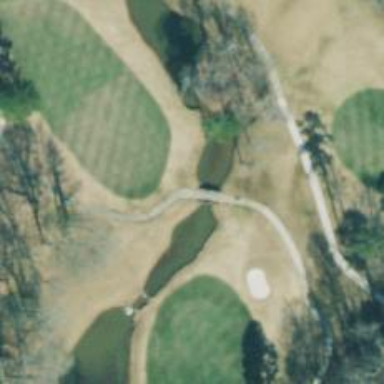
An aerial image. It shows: Path bridge over golf path.